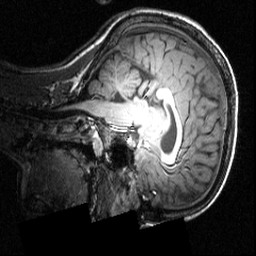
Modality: T1w
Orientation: sagittal
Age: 12
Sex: female
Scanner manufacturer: siemens
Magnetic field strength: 3.951 T
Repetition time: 1.5 s
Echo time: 0.00335 s